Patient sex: F
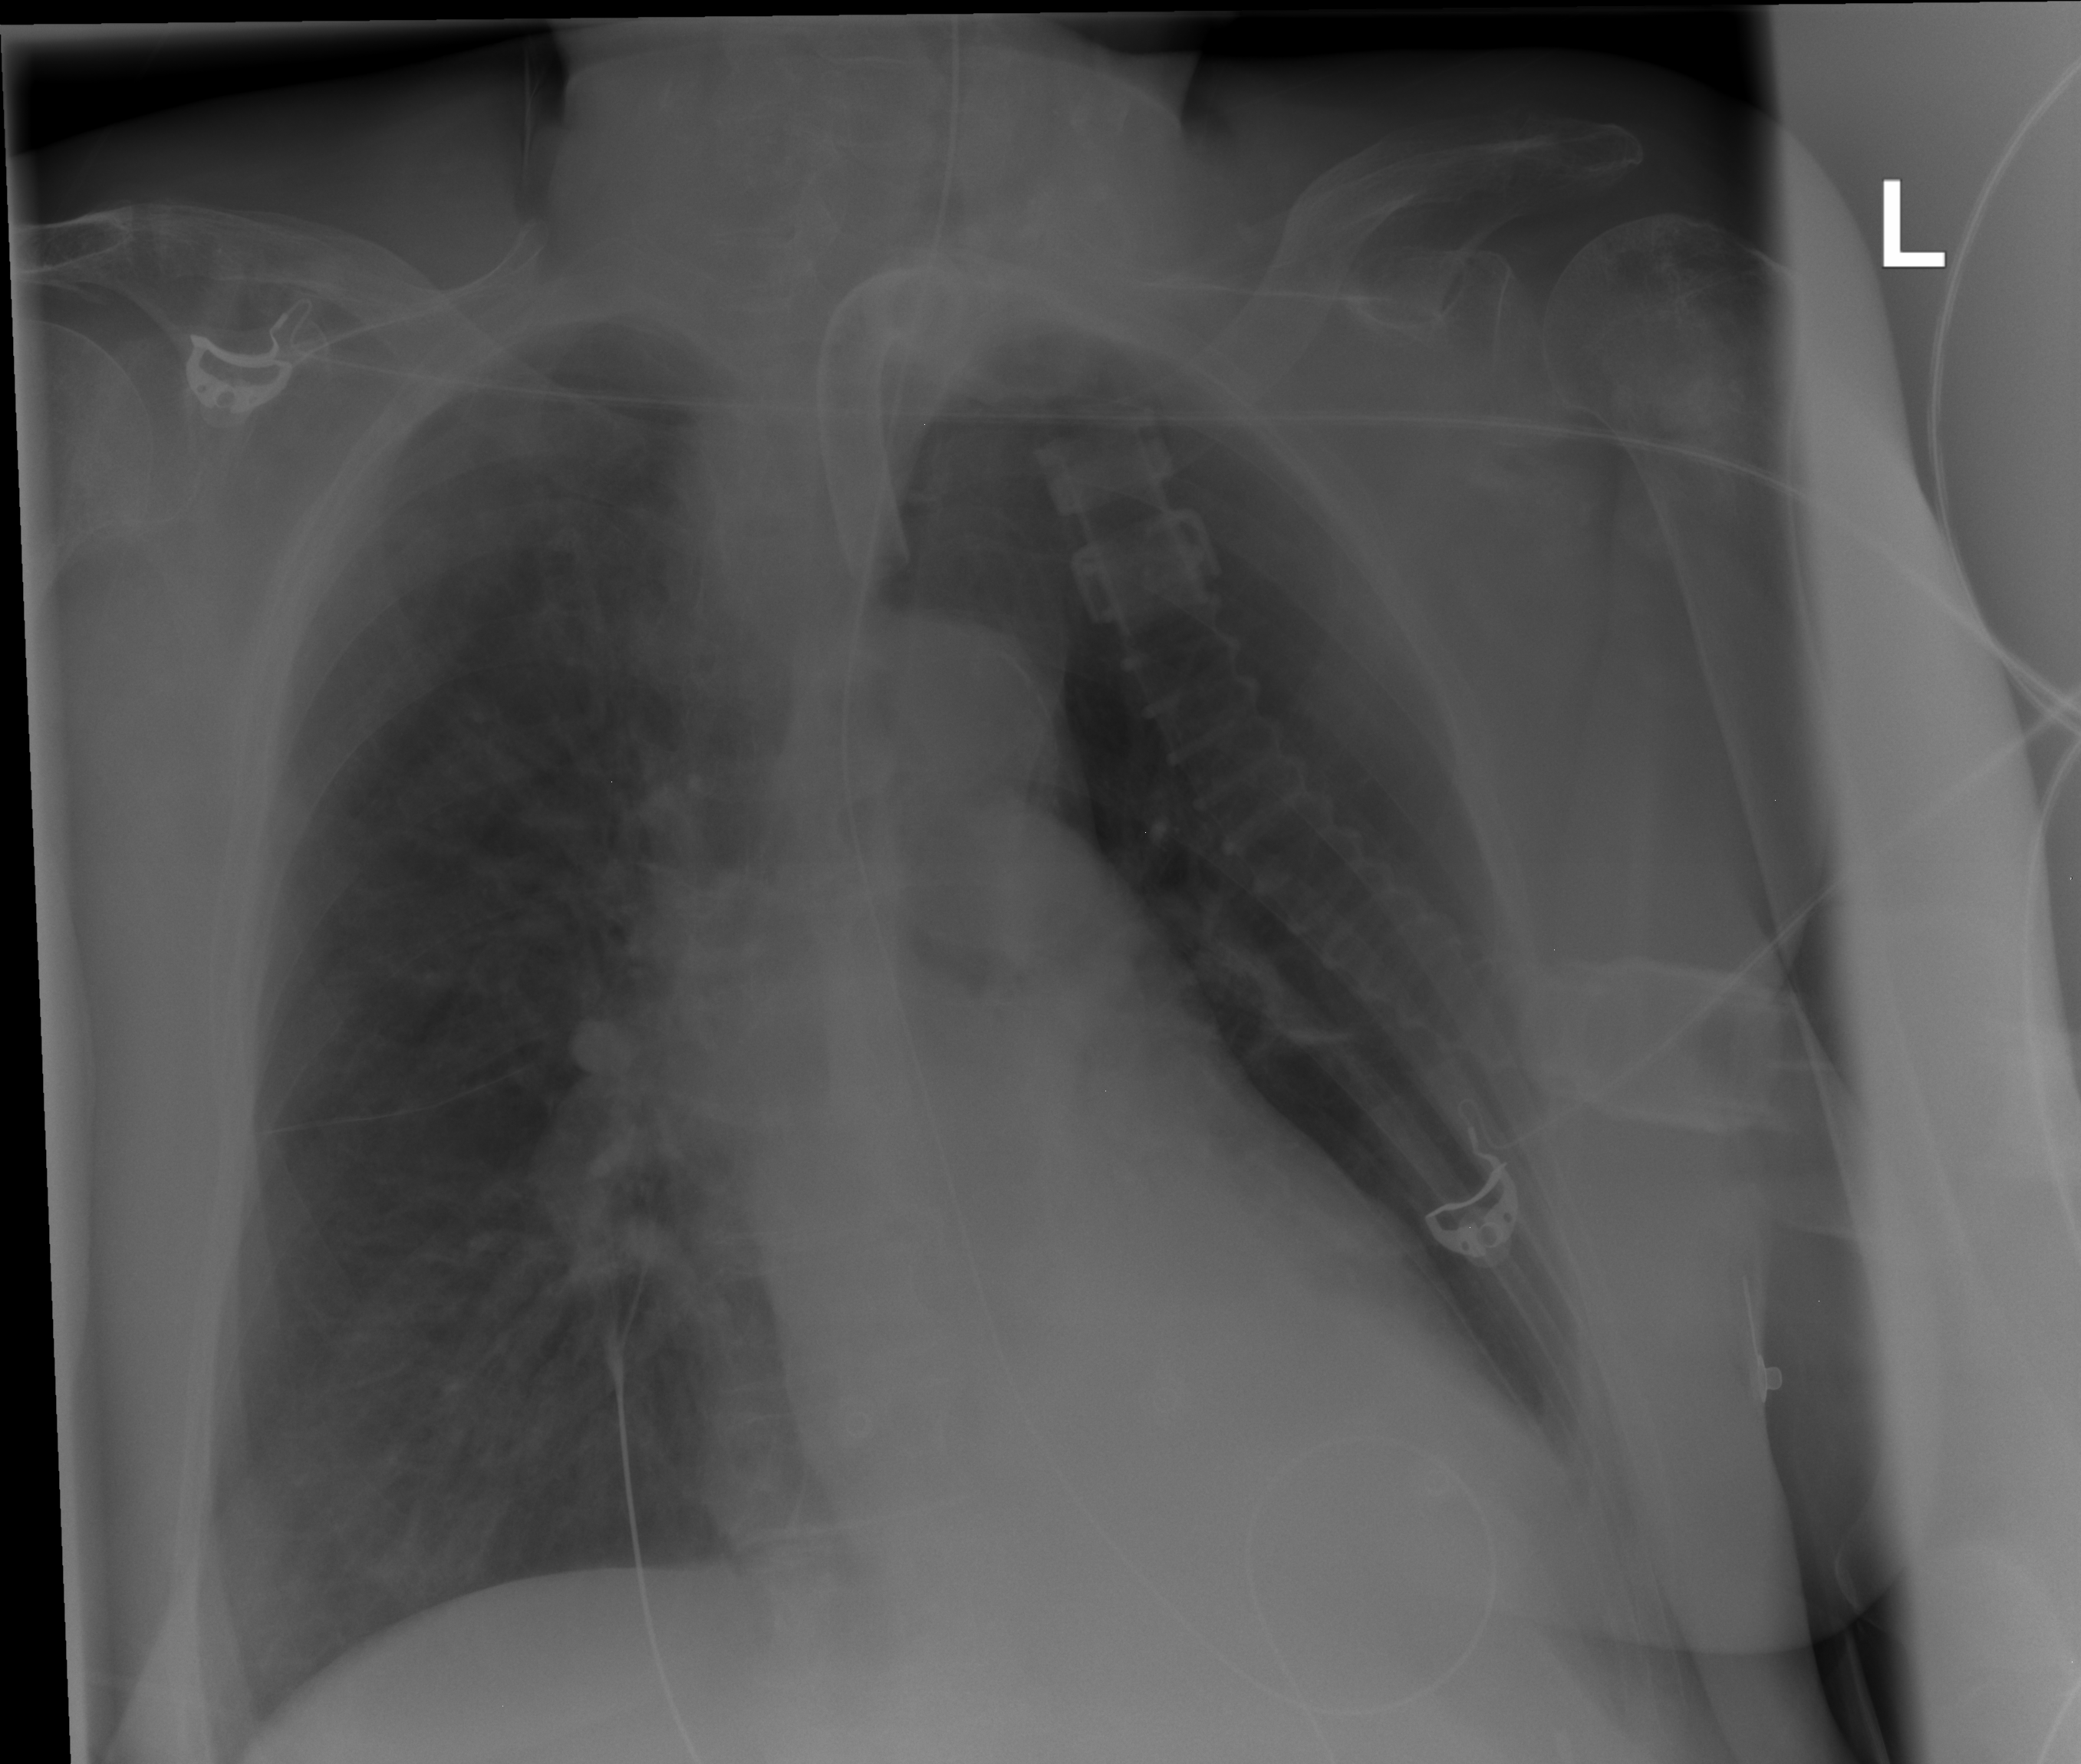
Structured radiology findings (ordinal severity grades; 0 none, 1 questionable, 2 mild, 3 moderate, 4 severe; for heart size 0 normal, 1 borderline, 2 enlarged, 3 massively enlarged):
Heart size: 1
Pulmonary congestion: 2
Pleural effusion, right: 0
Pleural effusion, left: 0
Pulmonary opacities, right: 0
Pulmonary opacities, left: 0
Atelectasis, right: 0
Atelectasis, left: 1